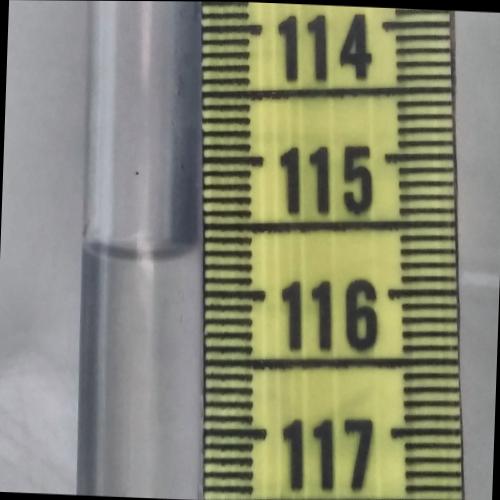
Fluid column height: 115.7 cm